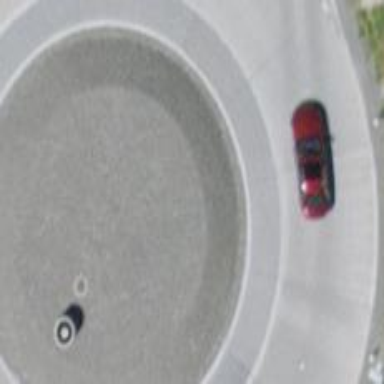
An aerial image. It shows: Roundabout at primary highway.